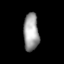
Tissue: lung
Cell type: Epithelial cells
Senescence score: 0.5824
Nuclear area (px): 567
Mean DAPI intensity: 158.369